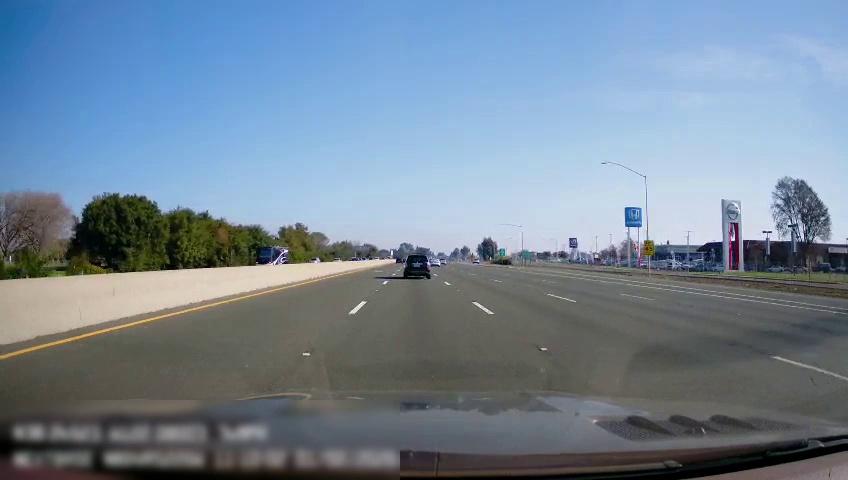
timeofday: Day
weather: Sunny
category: Drivable Space
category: Drivable Space
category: Vehicles | Car
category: Vehicles | SUV
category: Vehicles | Bus
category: Vehicles | Car
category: Lanes | Alternate Lane
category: Lanes | Current Lane
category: Lanes | Current Lane
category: Lanes | Alternate Lane
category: Lanes | Alternate Lane
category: Lanes | Alternate Lane
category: Lanes | Alternate Lane
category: Lanes | Alternate Lane
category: Traffic | Signs